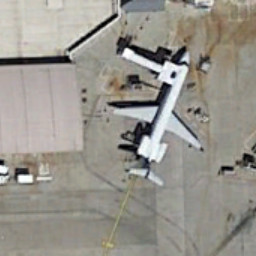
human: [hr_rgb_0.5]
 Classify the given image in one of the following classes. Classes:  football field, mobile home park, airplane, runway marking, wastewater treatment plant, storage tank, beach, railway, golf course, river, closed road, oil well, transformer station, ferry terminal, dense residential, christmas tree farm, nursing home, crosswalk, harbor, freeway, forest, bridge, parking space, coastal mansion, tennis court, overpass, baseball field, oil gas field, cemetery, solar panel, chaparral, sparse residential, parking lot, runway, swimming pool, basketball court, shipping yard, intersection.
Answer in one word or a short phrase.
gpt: airplane